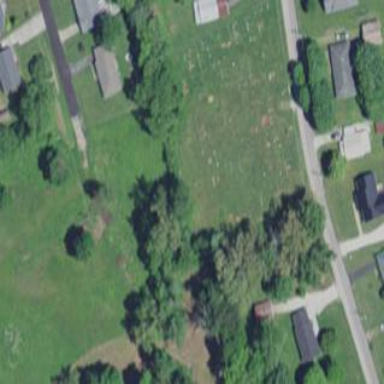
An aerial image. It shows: Cemetery.